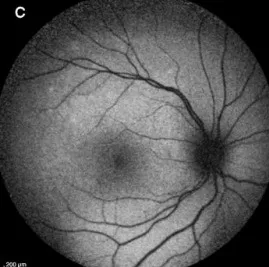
See arrows), with corresponding mild hyperautofluorescence.
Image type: ophthalmic_imaging (autofluorescence)